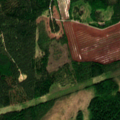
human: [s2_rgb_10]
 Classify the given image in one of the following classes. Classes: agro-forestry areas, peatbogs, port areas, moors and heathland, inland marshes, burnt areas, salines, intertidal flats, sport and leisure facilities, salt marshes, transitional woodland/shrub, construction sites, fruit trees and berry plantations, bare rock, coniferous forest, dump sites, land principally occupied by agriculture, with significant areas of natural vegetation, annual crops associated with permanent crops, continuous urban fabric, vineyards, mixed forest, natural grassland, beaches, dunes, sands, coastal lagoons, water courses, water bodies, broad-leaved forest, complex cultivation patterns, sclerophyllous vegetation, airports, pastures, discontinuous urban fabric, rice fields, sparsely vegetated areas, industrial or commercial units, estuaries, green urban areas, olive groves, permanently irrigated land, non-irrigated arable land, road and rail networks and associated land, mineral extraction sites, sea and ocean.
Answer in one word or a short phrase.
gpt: coniferous forest, transitional woodland/shrub, peatbogs